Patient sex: M
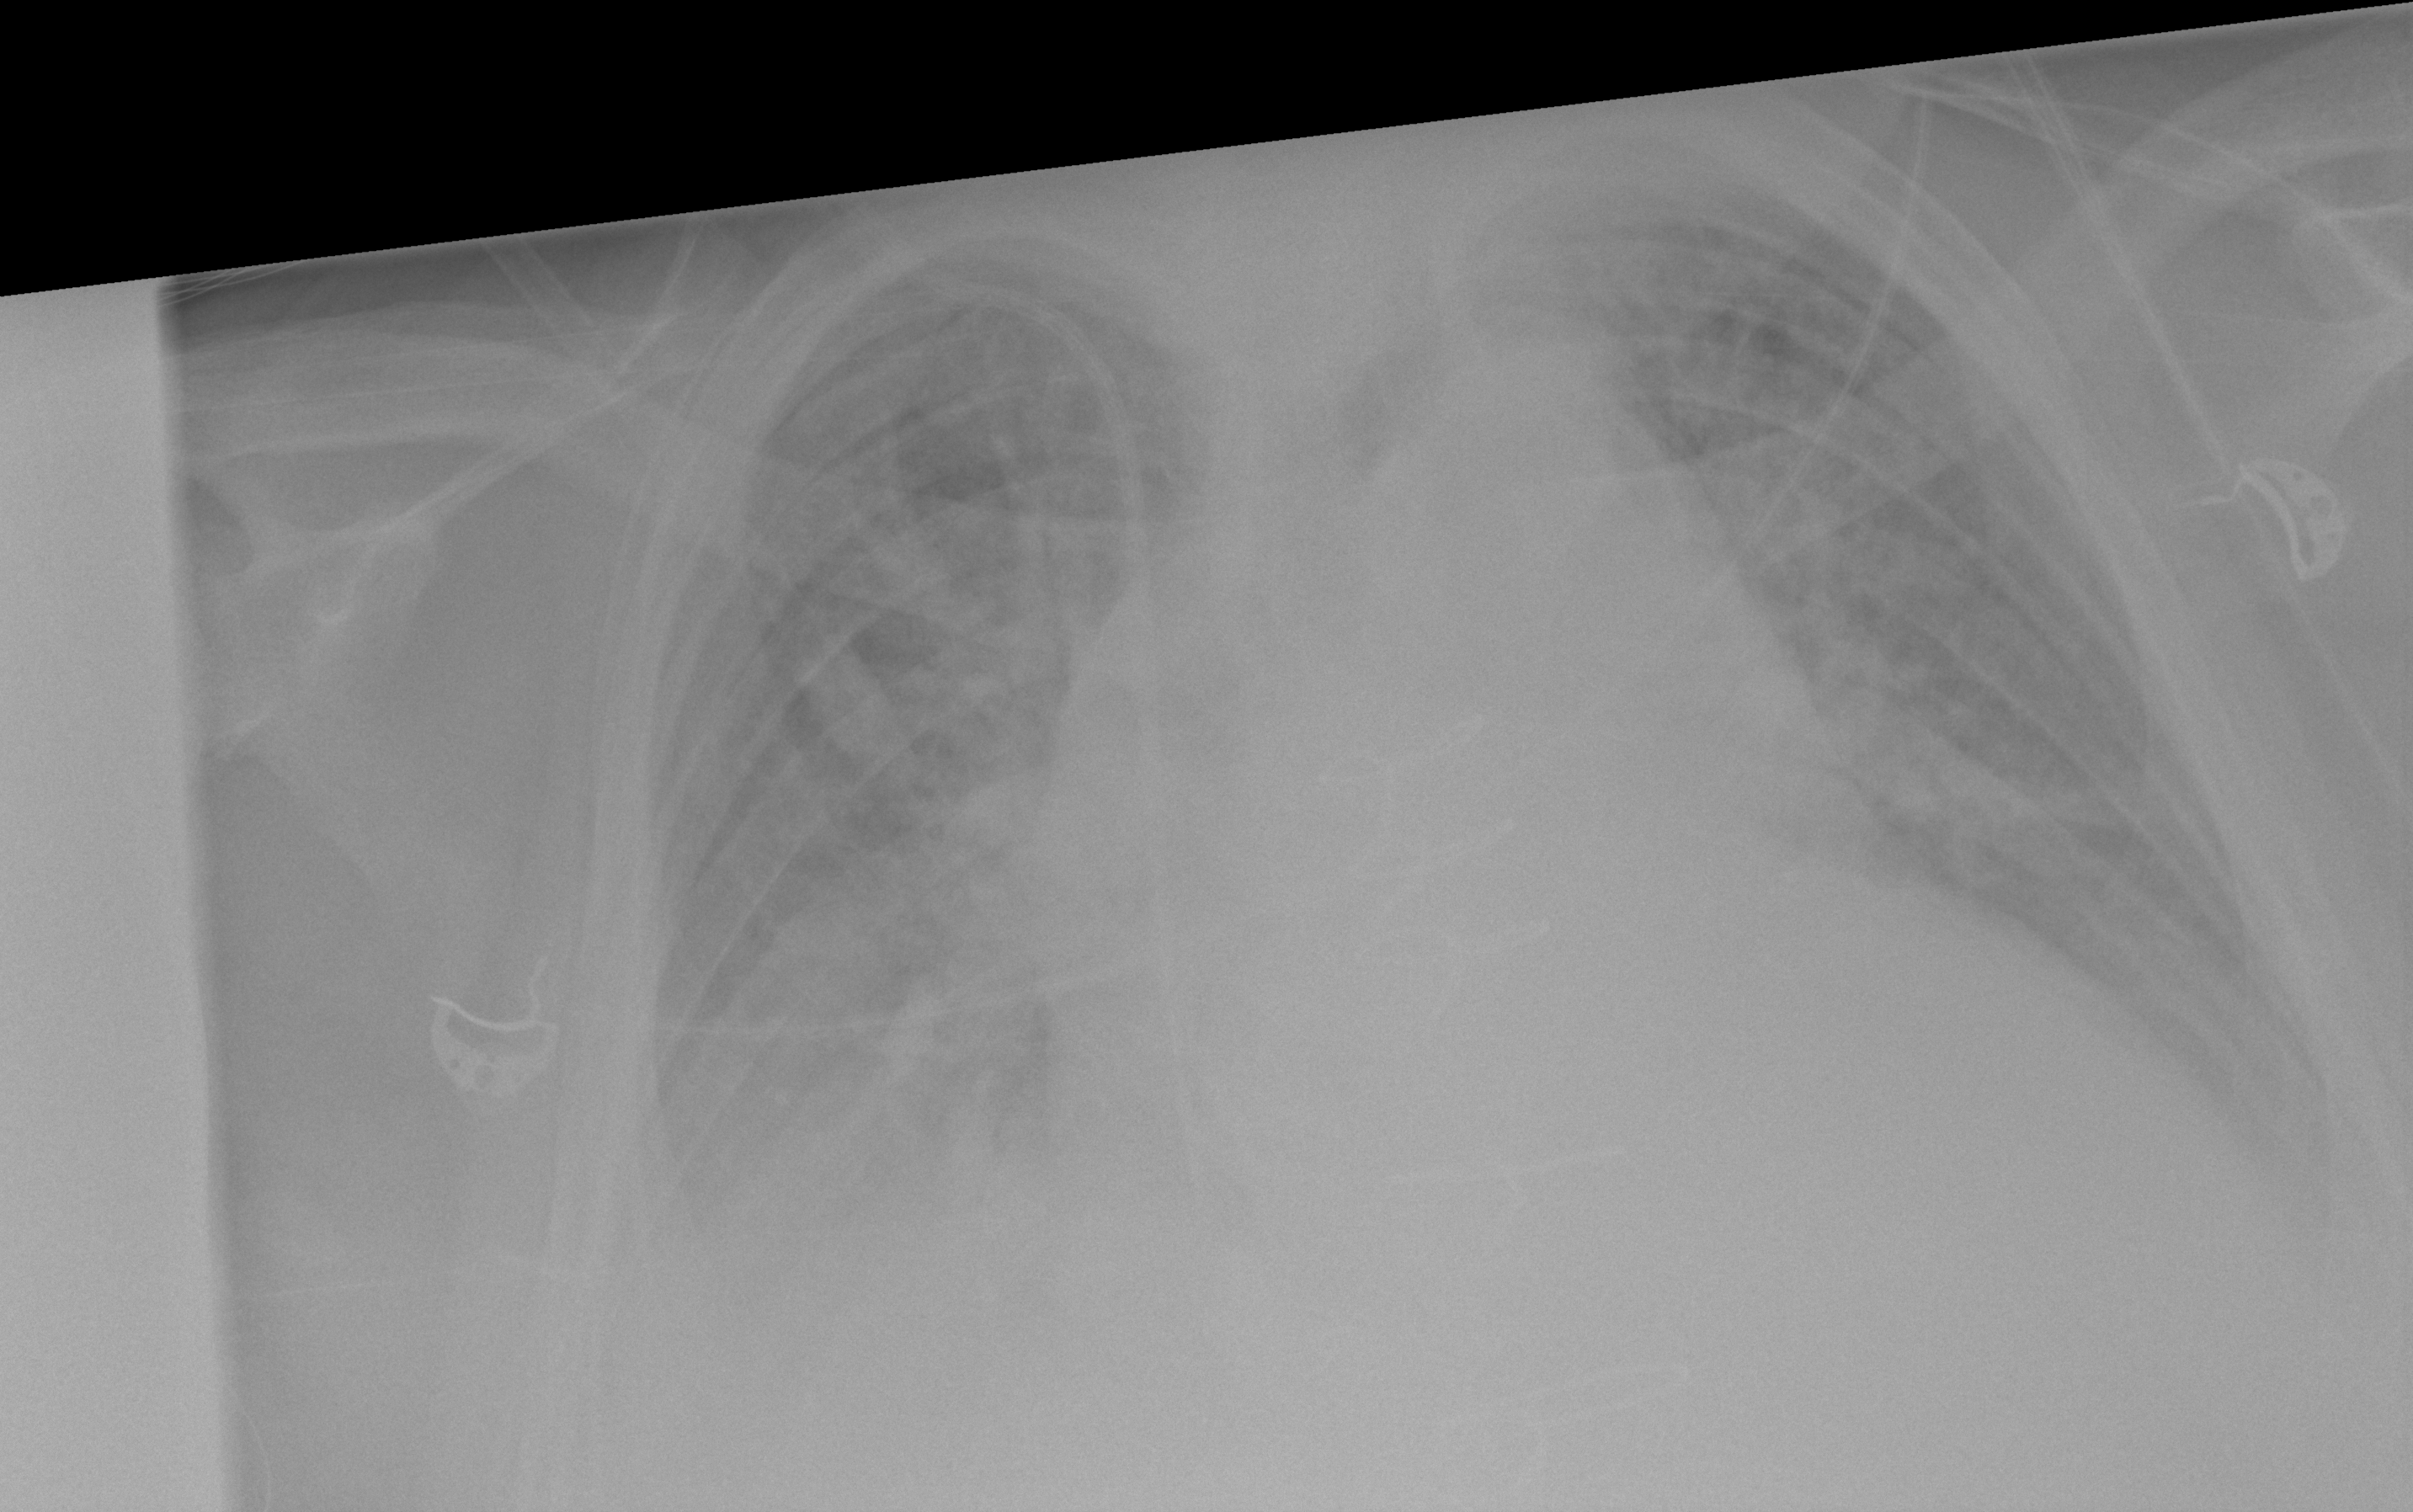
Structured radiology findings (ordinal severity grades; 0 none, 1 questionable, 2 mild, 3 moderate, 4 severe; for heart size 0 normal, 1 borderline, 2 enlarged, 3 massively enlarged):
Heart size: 2
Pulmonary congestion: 3
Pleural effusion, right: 3
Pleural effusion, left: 3
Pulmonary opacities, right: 2
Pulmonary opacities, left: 2
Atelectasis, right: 3
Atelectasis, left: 3